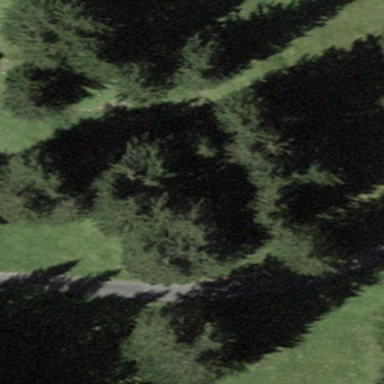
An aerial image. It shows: Mixed forest with various types of leaves.